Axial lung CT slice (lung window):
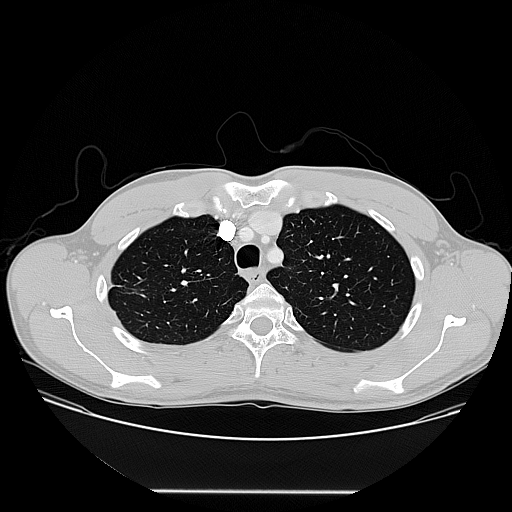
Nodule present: no